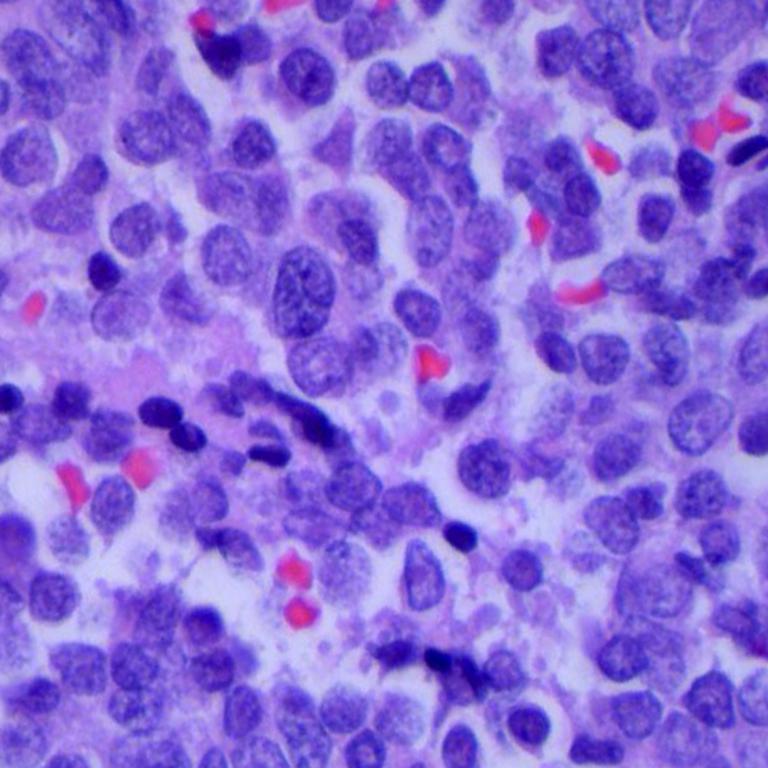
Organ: lung
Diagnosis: squamous carcinomas